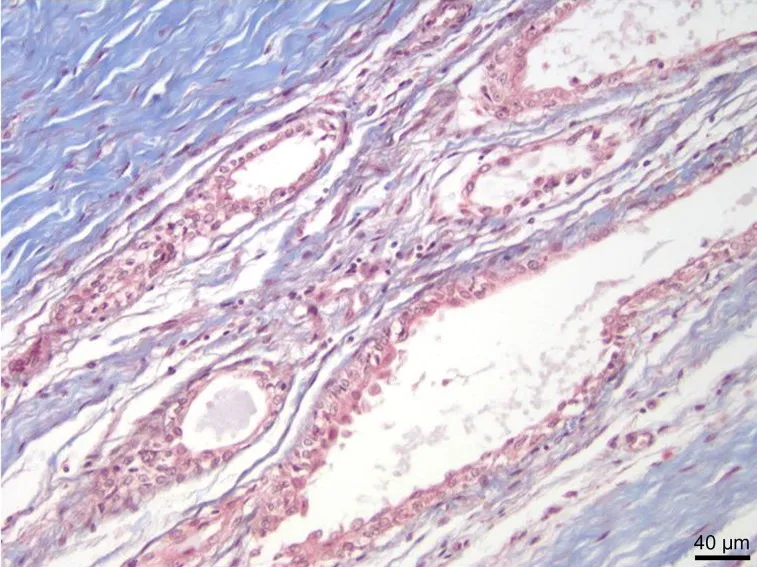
High power view of glands showing microvilli within glandular cells at bottom of image (Masson trichrome, x400).
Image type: pathology (masson_trichrome)